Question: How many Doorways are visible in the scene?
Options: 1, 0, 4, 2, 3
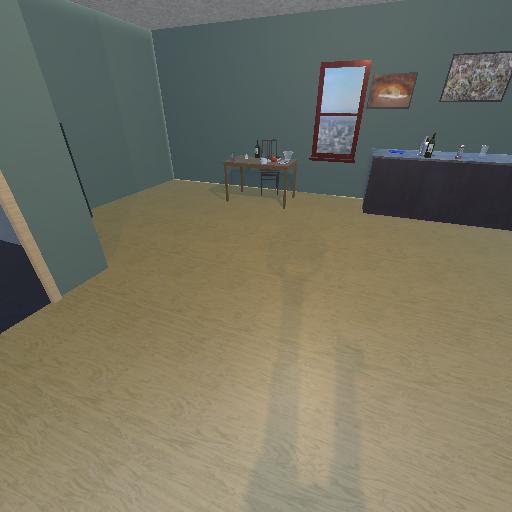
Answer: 1